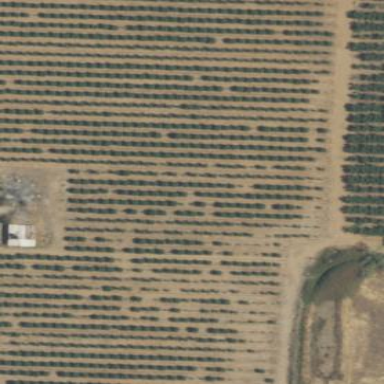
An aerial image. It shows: Orchard filled with plum trees.